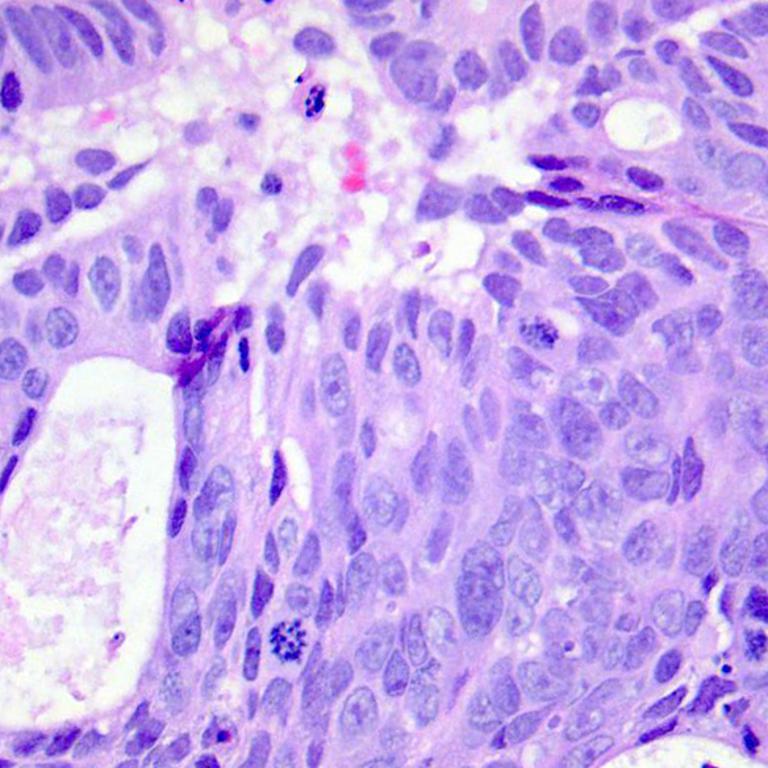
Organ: colon
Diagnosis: adenocarcinomas